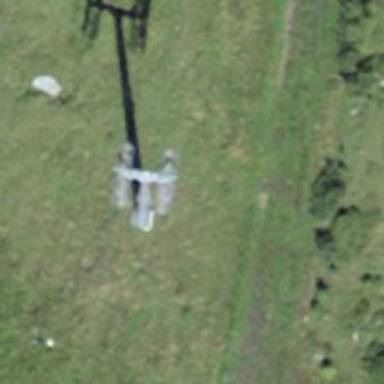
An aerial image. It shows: Pylon used for aerialway.